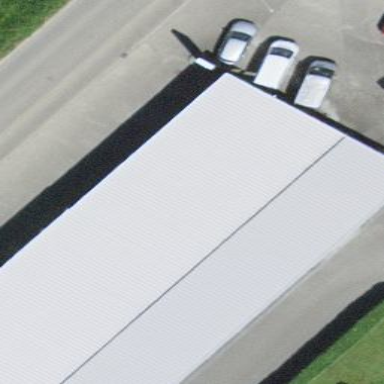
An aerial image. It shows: Car shop building.